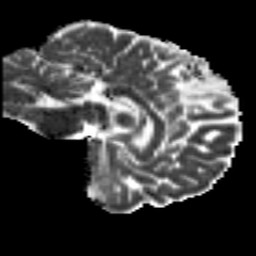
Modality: MD
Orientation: sagittal
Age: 21
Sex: male
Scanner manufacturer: siemens
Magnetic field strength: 3 T
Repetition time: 8.8 s
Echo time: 0.085 s